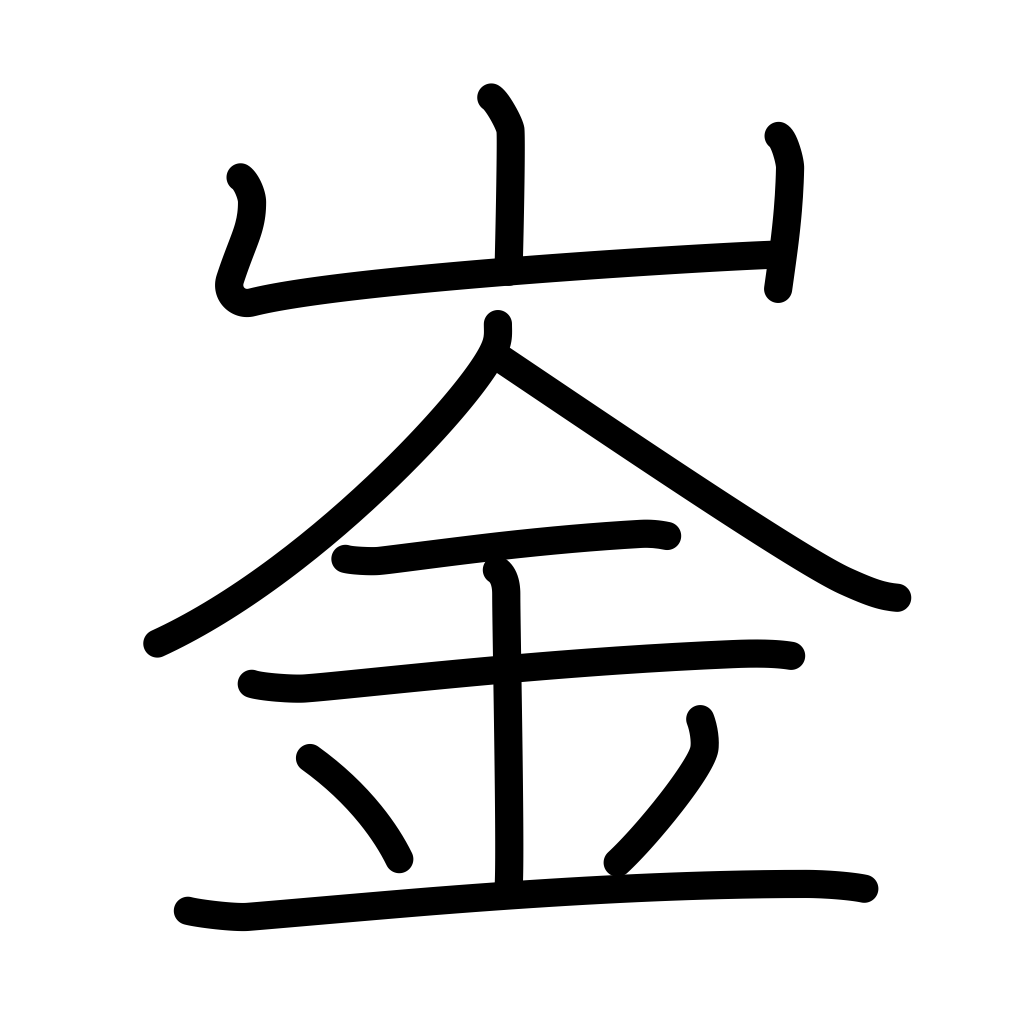
Meaning: peak, mountaintop, steep, lofty